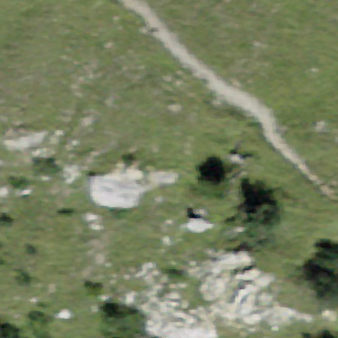
Label: other